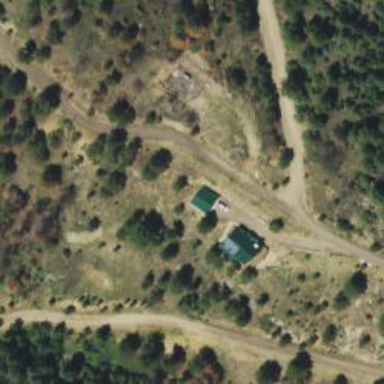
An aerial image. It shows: Driveway leading to service road.